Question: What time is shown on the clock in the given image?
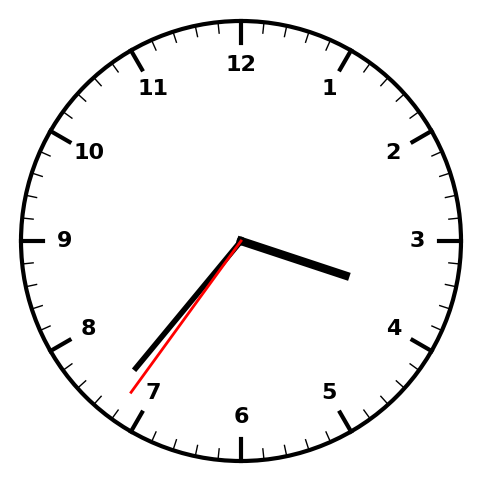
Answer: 03:36:36